Question: I have a figure with fixed size, like that:
'''
hFig = figure(1);
set(hFig, 'Position', [200 200 500 500])
'''
But the thing is, that I want to have my AXIS with fixed size (i want them to be a square), not (necessary) the whole figure... - see image attached, Y axis is a bit longer than X axis (of course longer in a meaning of display... X and Y axis range is set to the same value). How to adjust it?
Thanks!

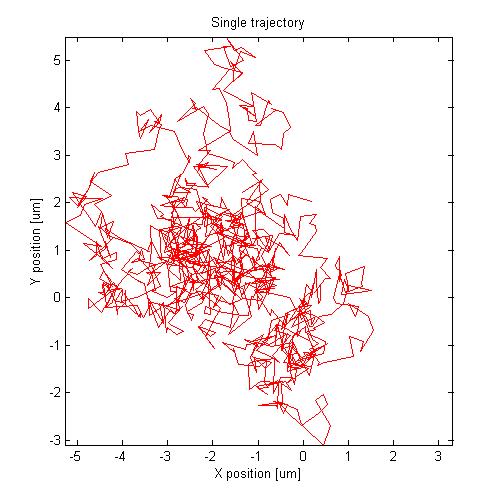
Answer: Use 'axis equal' to set the spacing of the axis to be the same.